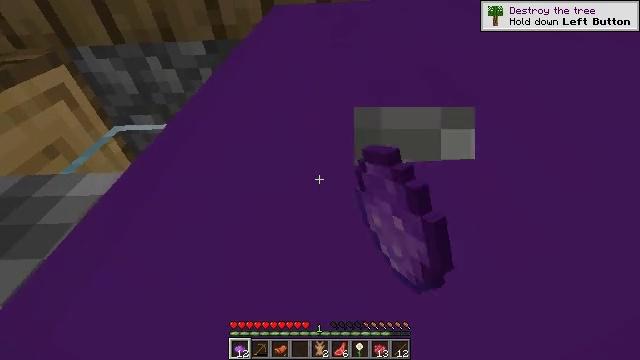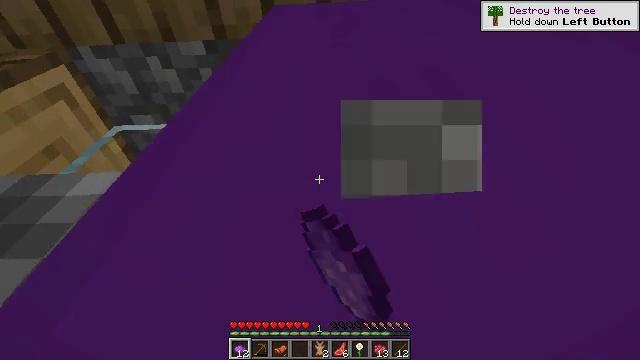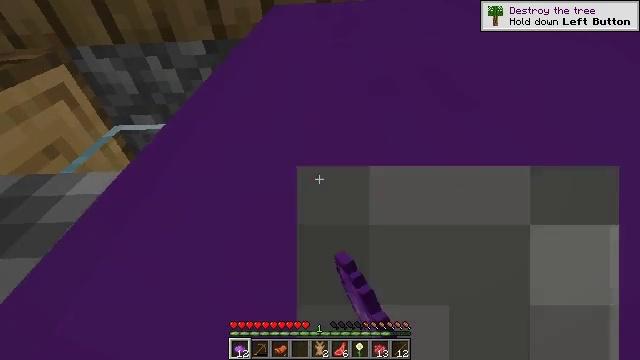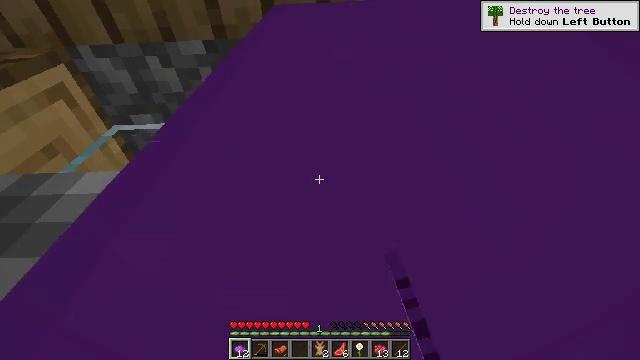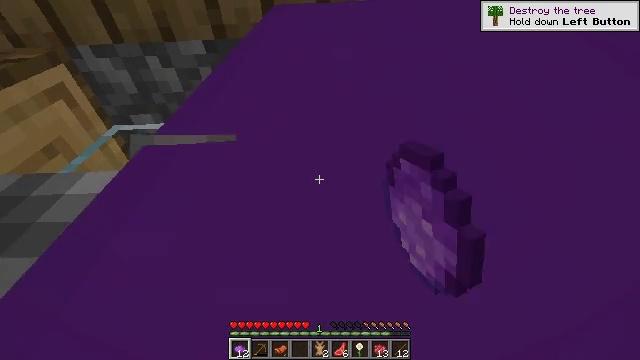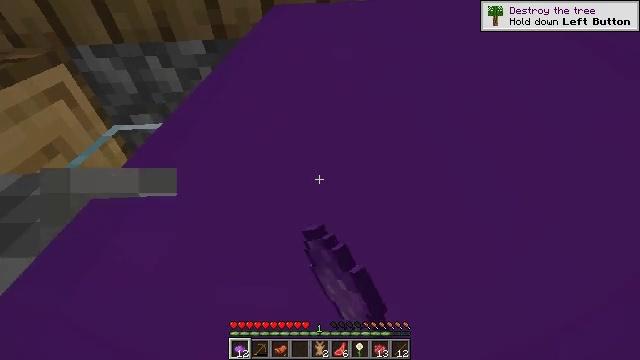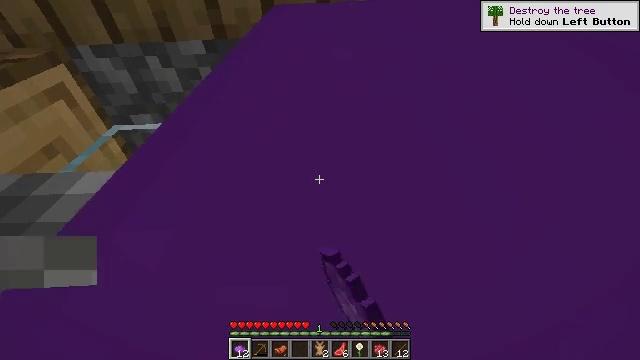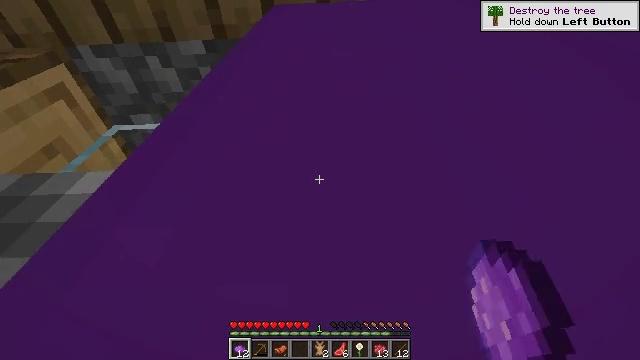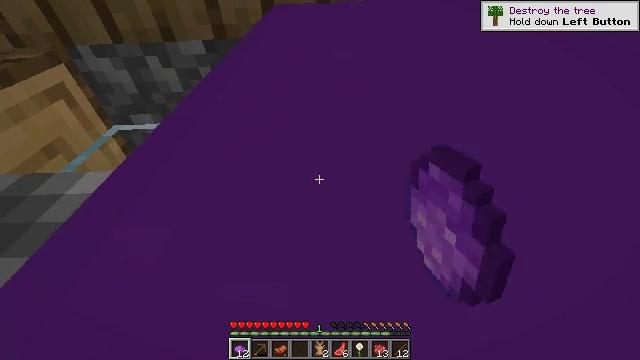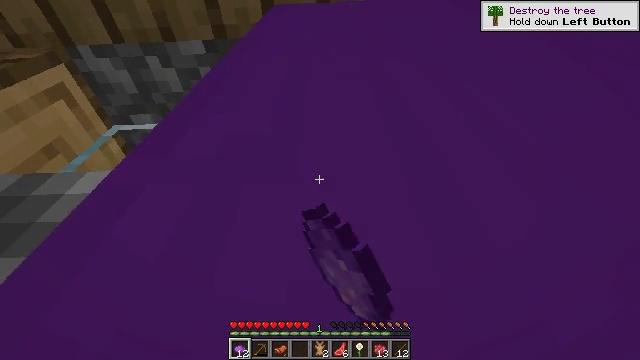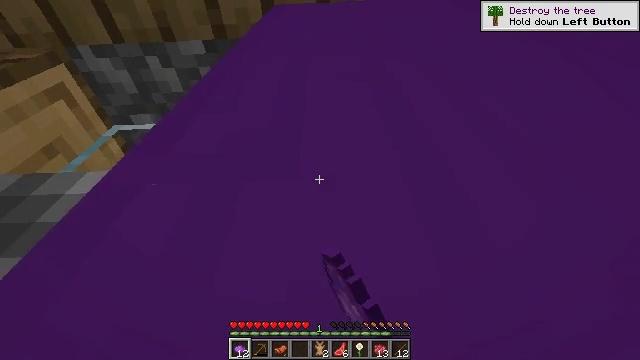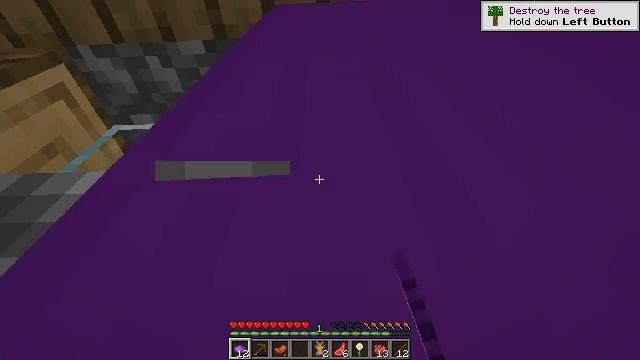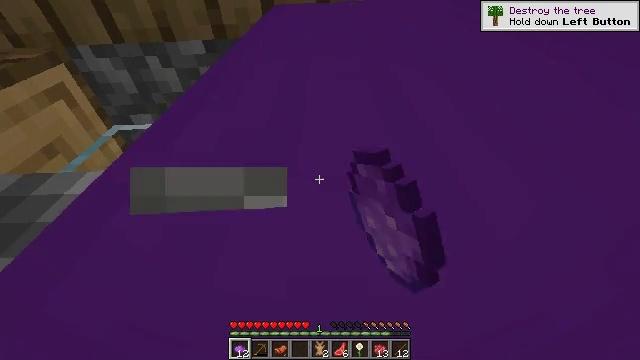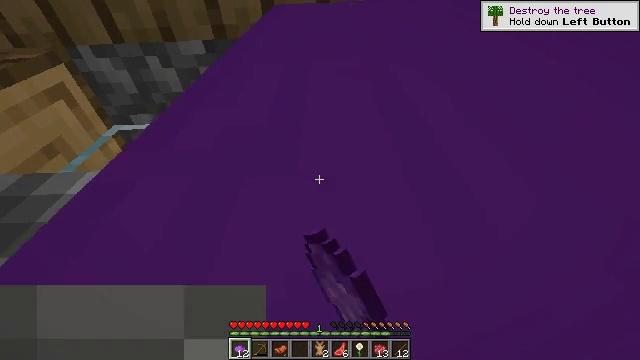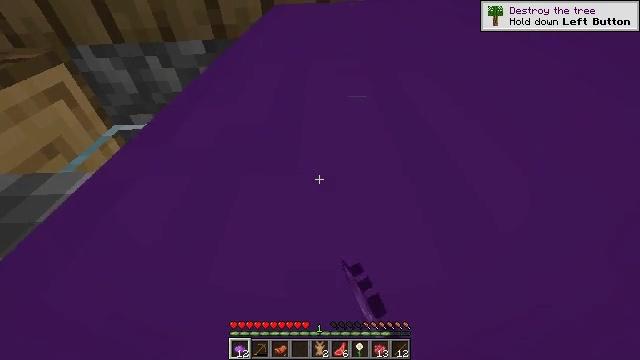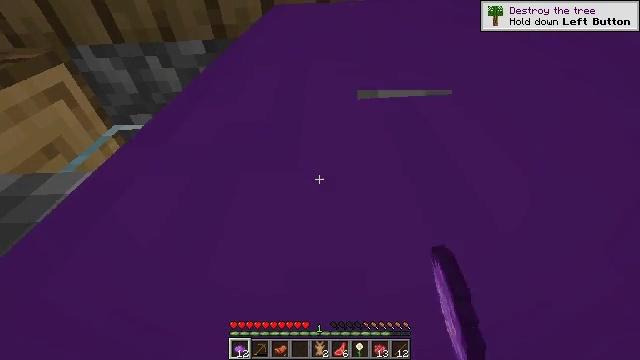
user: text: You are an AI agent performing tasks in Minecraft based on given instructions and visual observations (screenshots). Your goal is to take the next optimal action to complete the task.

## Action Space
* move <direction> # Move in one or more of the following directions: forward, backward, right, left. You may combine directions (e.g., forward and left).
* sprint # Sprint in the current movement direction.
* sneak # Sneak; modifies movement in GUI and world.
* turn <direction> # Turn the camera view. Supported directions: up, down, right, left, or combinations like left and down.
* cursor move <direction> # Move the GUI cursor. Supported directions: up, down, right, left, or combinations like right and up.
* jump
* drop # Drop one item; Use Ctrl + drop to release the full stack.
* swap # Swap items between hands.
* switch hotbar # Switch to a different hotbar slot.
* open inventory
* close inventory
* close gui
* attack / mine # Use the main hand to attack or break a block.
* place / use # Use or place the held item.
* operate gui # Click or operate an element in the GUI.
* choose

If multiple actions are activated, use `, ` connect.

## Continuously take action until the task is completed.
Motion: motion action
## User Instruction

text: Collect the purple wall banner by breaking it.
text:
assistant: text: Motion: attack / mine
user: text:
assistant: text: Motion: attack / mine
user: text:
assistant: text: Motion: attack / mine
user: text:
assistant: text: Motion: attack / mine
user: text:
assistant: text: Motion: attack / mine
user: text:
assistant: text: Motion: attack / mine
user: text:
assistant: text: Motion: attack / mine
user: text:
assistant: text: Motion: attack / mine
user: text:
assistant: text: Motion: attack / mine
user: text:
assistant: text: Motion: attack / mine
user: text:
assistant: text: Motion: attack / mine
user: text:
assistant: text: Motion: attack / mine
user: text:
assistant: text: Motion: attack / mine
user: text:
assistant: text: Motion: attack / mine
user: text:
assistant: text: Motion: attack / mine
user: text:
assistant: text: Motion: attack / mine
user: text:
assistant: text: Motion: move back, attack / mine
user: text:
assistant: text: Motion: move back, turn right, attack / mine
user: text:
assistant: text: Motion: turn right, attack / mine
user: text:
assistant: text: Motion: turn right, attack / mine
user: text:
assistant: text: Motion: attack / mine
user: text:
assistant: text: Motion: attack / mine
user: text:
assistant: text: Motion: turn right and down, attack / mine
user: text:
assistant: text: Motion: turn right and down, attack / mine
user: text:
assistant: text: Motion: turn right and down, attack / mine
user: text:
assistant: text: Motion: attack / mine
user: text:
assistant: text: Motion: attack / mine
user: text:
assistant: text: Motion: attack / mine
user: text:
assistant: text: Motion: attack / mine
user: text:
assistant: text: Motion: attack / mine